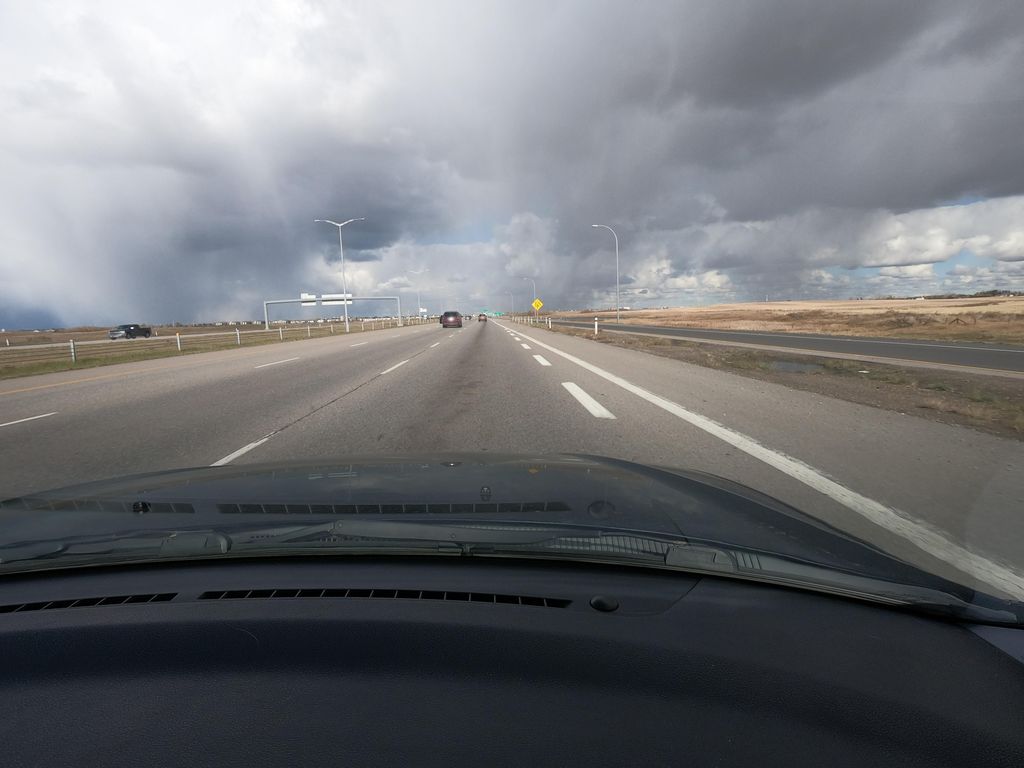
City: calgary